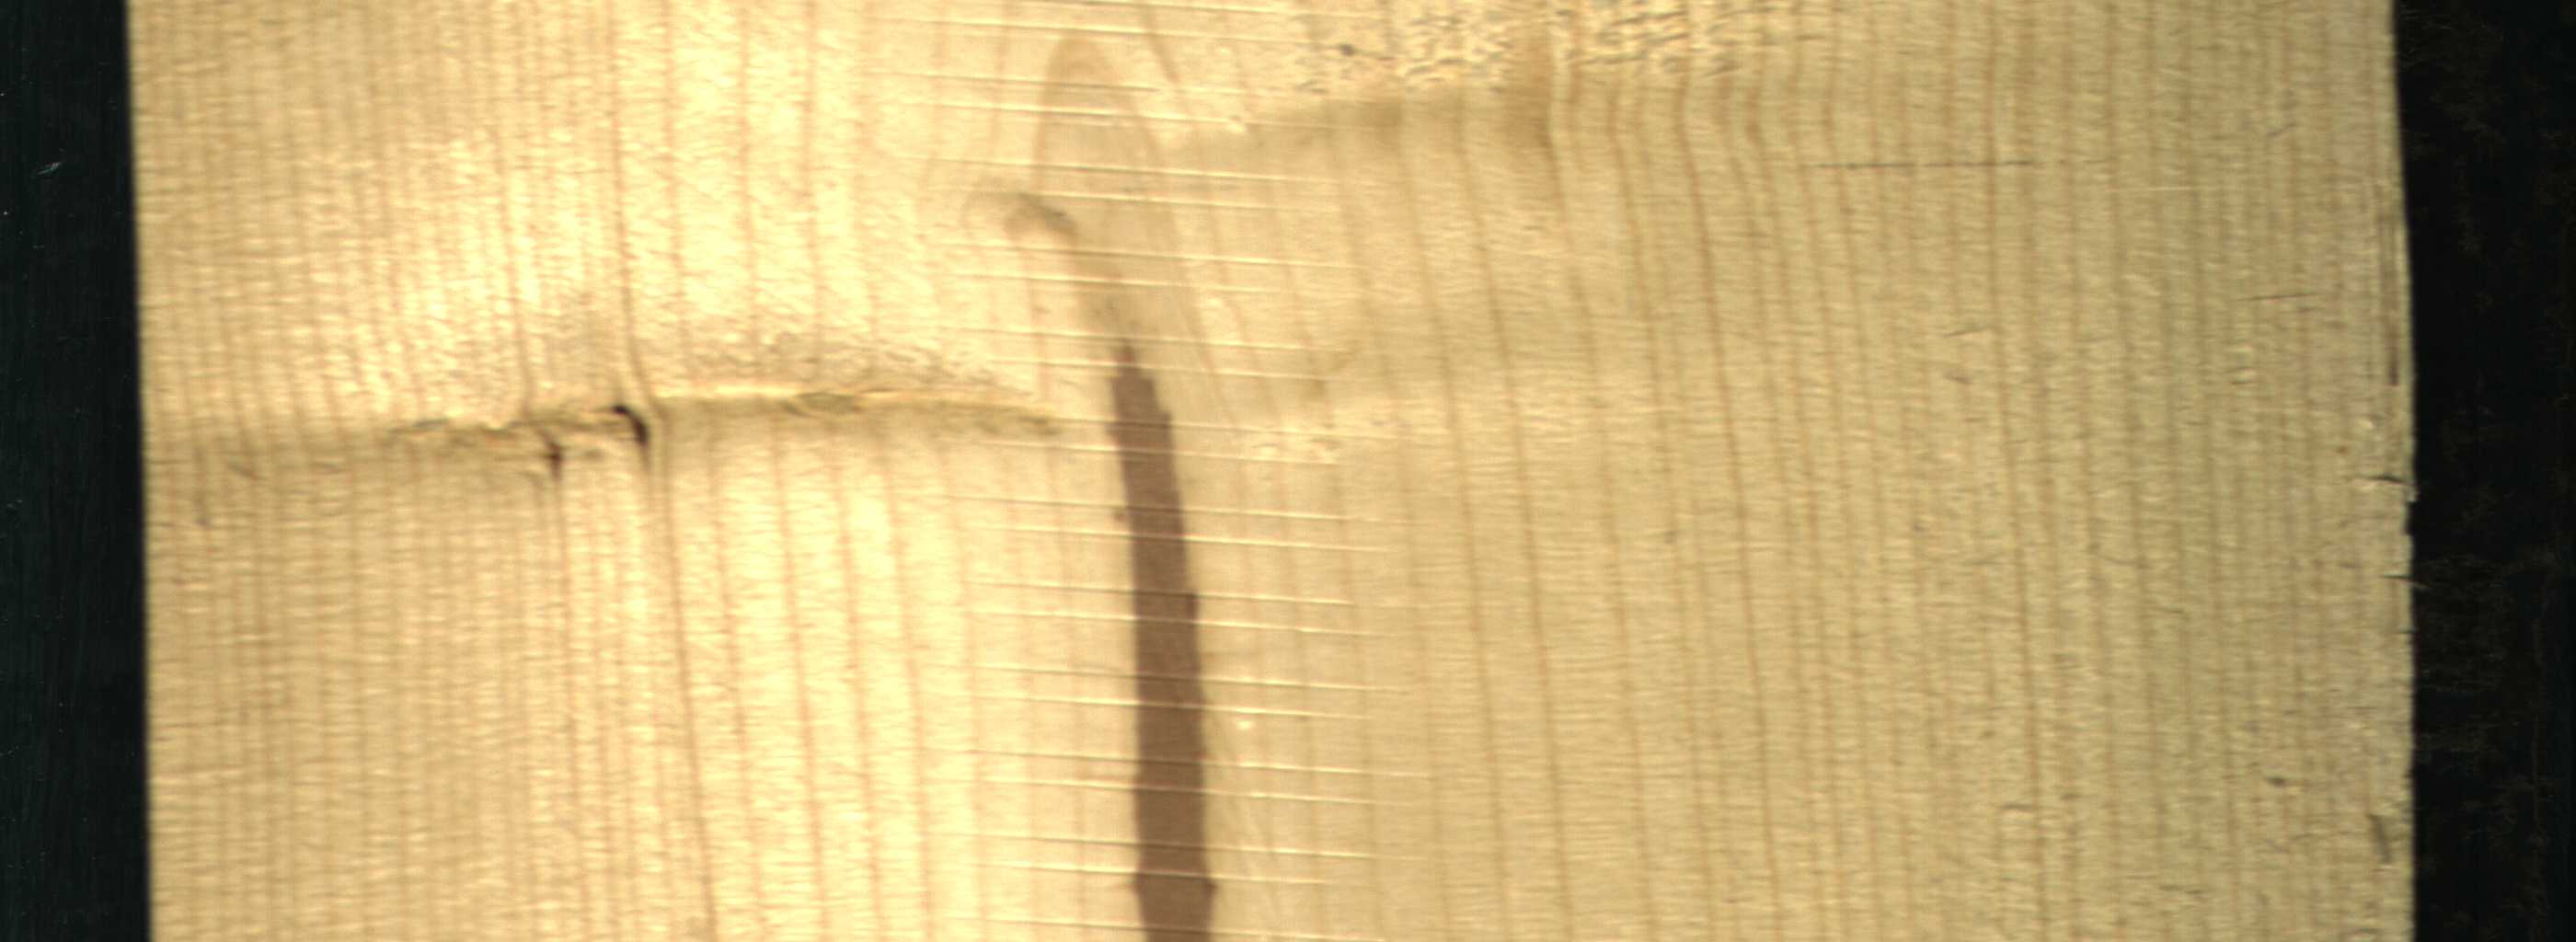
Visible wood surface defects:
Marrow
resin